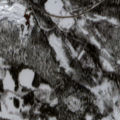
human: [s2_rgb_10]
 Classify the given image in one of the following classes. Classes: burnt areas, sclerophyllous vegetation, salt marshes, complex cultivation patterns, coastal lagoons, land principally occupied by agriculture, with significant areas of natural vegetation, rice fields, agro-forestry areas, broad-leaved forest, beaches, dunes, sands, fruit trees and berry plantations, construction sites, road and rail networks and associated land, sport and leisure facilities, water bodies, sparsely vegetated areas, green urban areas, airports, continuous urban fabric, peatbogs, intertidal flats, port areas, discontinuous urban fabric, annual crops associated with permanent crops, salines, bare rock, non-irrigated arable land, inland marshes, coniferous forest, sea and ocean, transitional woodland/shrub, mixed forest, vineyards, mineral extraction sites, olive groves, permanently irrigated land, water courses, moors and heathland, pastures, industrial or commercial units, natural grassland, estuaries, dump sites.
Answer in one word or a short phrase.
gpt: coniferous forest, mixed forest, transitional woodland/shrub